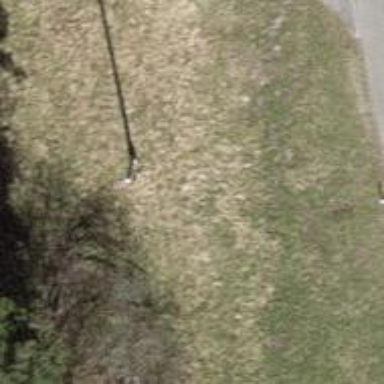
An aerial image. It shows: Power pole.